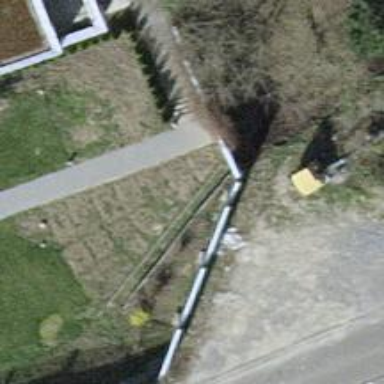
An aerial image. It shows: Wall barrier.